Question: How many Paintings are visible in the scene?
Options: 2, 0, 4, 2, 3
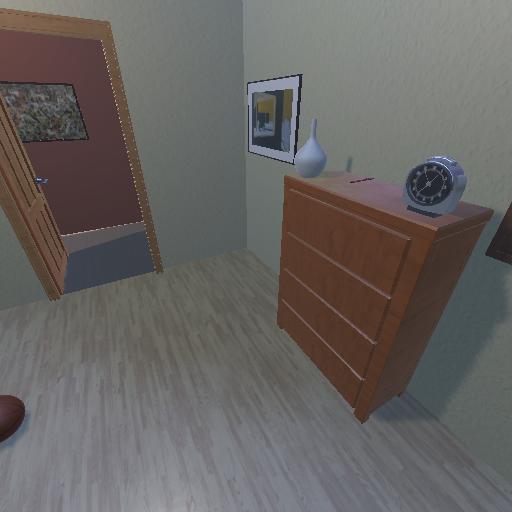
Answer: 2